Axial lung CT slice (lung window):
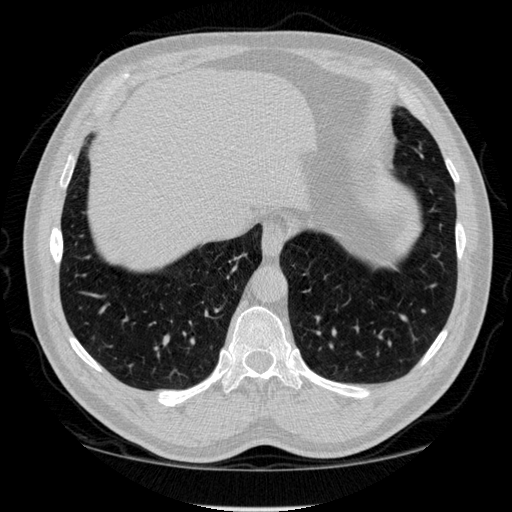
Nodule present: no